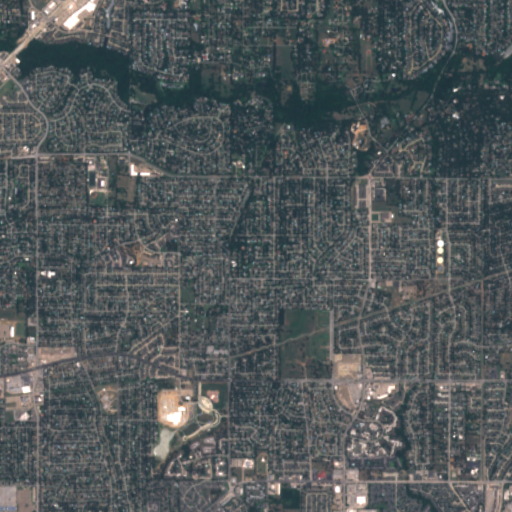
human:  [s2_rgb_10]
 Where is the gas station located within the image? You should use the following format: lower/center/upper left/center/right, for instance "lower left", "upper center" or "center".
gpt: The gas station is located in the lower of the image.
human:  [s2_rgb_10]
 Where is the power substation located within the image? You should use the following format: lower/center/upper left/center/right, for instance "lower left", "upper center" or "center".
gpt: The power substation is located in the lower right of the image.
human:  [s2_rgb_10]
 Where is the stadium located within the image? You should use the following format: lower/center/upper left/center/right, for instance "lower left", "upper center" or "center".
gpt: The stadium is located in the lower left of the image.
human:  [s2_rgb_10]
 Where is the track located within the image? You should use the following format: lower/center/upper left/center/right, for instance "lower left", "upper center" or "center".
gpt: The track is located in the center left of the image.
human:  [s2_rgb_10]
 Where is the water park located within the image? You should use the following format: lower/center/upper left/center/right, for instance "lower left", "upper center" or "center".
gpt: The water park is located in the lower center of the image.
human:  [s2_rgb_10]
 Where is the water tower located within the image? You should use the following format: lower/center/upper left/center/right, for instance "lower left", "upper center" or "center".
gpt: The water tower is located in the center left of the image.
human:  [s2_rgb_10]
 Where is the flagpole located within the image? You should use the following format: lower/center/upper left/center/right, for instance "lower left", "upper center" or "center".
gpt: The flagpole is located in the lower left of the image.
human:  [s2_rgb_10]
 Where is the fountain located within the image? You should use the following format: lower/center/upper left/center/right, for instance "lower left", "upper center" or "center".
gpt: The fountain is located in the lower left of the image.
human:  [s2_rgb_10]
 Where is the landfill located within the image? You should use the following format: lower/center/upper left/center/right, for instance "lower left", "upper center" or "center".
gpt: There is no landfill in the image.